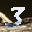
Label: 3